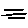
Label: line